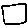
Label: square